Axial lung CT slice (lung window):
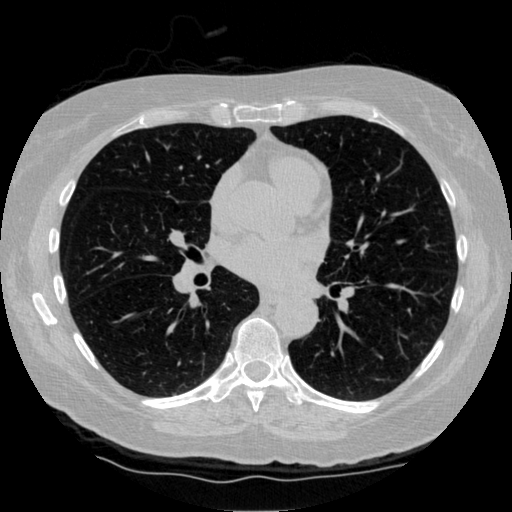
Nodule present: no